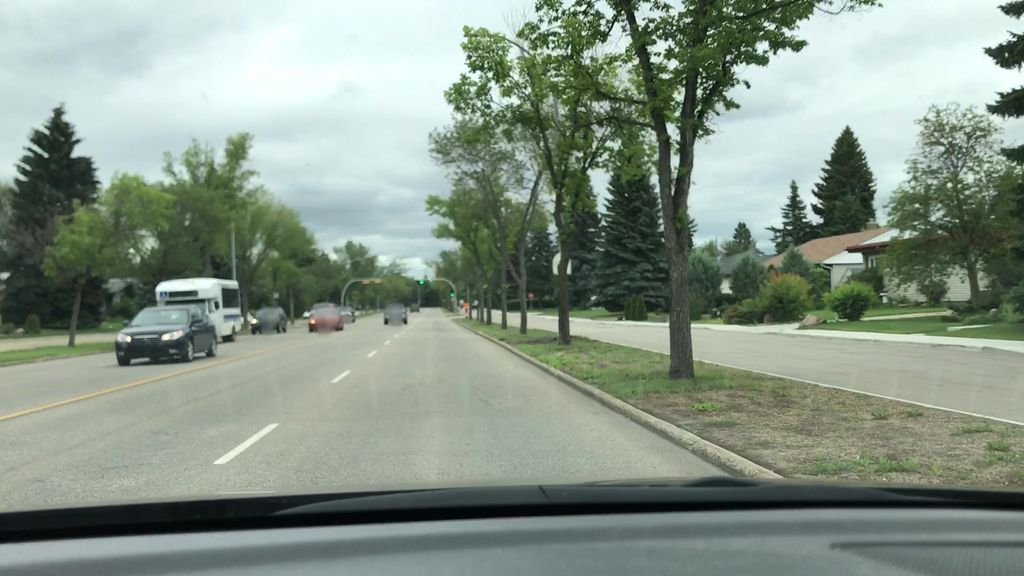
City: edmonton